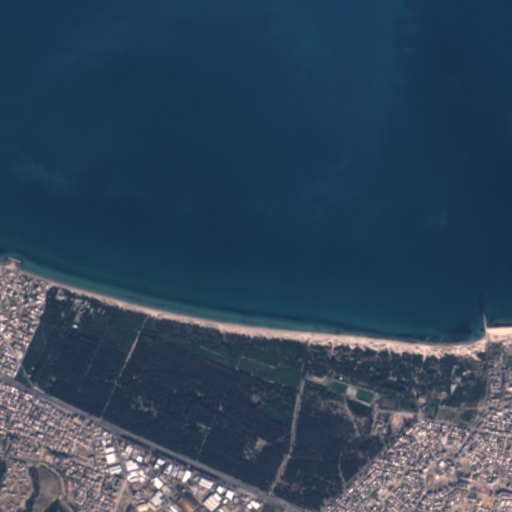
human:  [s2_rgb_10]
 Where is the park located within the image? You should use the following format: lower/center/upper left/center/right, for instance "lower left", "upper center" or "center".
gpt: The park is located in the lower right of the image.
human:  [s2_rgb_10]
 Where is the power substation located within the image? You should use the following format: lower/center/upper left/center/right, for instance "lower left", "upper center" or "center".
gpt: The power substation is located in the lower left of the image.
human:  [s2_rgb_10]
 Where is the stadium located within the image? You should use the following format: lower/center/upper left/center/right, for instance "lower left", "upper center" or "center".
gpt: The stadium is located in the lower right of the image.
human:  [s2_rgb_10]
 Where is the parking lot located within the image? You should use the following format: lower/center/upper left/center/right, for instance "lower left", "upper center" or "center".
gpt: There is no parking lot in the image.